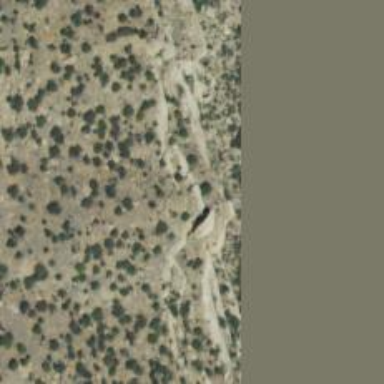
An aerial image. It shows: Archaeological site with historical significance.